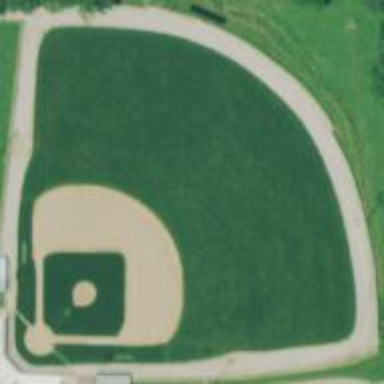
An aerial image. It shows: Baseball pitch for leisure land.